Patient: sex F, age 54
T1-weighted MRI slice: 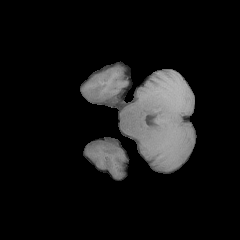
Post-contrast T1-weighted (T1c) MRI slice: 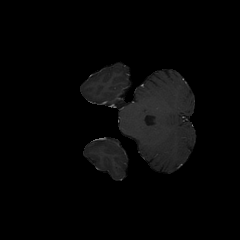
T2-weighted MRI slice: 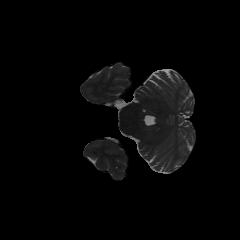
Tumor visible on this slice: no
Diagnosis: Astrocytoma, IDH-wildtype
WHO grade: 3